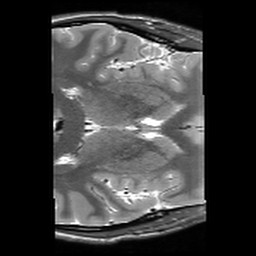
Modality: T2w
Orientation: axial
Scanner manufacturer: siemens
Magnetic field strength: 3 T
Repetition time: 10.64 s
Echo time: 0.05 s